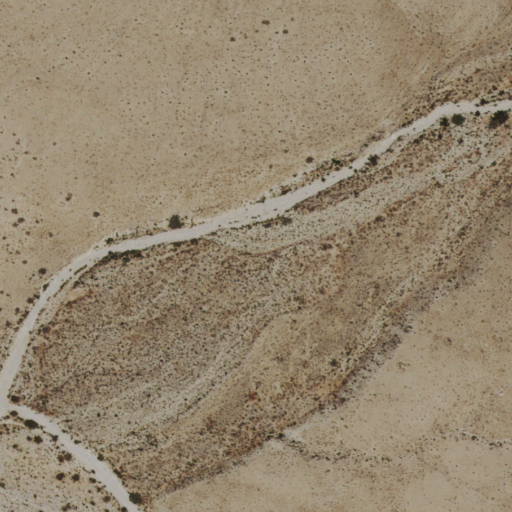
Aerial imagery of valley in New Mexico named Panther Canyon containing shrub and grassland